Question:
Having this graph as reference let's say i want the longest path between 0 and 5.
That would be: 0->1->3->2->4->6->5
Is there any good algorithm for this? I've searched and haven't found anything that i was able to understand.
I've found plenty algorithms for the shortest path (0->1->2->4->6->5) and i've implemented them successfully.
Maybe i'm the problem, but i would like to think otherwise :)
Any help would be welcome
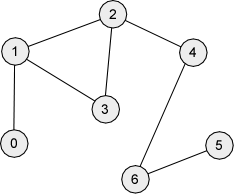
Answer: This problem is NP-Hard (there is a simple reduction from a Hamiltonian path to your problem, and a Hamiltonian path search is known to be NP-hard). It means that there is no polynomial solution for this problem (unless P = NP).
If you need an exact solution, you can use dynamic programming (with exponential number of states): the state is '(mask of visited vertices, last_vertex)', the value is true or false. A transition is adding a new vertex which is not in the 'mask' if there an edge between the 'last_vertex' and the new vertex. It has 'O(2^n * n^2)' time complexity, which is still better than 'O(n!)' backtracking.
Here is pseudo code of a dynamic programming solution:
'''
f = array of (2 ^ n) * n size filled with false values
f(1 << start, start) = true
for mask = 0 ... (1 << n) - 1:
for last = 0 ... n - 1:
for new = 0 ... n - 1:
if there is an edge between last and new and mask & (1 << new) == 0:
f(mask | (1 << new), new) |= f(mask, last)
res = 0
for mask = 0 ... (1 << n) - 1:
if f(mask, end):
res = max(res, countBits(mask))
return res
'''
And a little bit more about reduction from Hamiltonian path to this problem:
'''
def hamiltonianPathExists():
found = false
for i = 0 ... n - 1:
for j = 0 ... n - 1:
if i != j:
path = getLongestPath(i, j) // calls a function that solves this problem
if length(path) == n:
found = true
return found
'''
Here is a Java implementation (I did not test properly, so it can contain bugs):
'''
/**
* Finds the longest path between two specified vertices in a specified graph.
* @param from The start vertex.
* @param to The end vertex.
* @param graph The graph represented as an adjacency matrix.
* @return The length of the longest path between from and to.
*/
public int getLongestPath(int from, int to, boolean[][] graph) {
int n = graph.length;
boolean[][] hasPath = new boolean[1 << n][n];
hasPath[1 << from][from] = true;
for (int mask = 0; mask < (1 << n); mask++)
for (int last = 0; last < n; last++)
for (int curr = 0; curr < n; curr++)
if (graph[last][curr] && (mask & (1 << curr)) == 0)
hasPath[mask | (1 << curr)][curr] |= hasPath[mask][last];
int result = 0;
for (int mask = 0; mask < (1 << n); mask++)
if (hasPath[mask][to])
result = Math.max(result, Integer.bitCount(mask));
return result;
}
'''